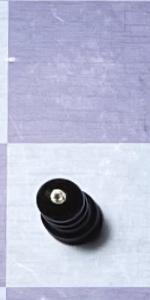
Label: Pawn_Black